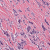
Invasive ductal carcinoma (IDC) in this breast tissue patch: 1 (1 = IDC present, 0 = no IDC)